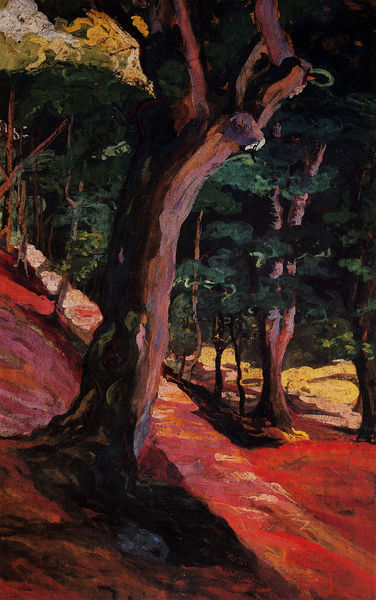
Titel: Waldlichtung
Künstler: Nadezda Petrovic
Standort: Beograd
Institution: Nationalmuseum
Schlagwörter: baum, berg, blätter, dunkel, gemälde, laub, schatten, bäume, gelb, grün, impressionismus, landschaft, ocker, ufer, äste, braun, bunt, grau, hell, holz, licht, orange, schwarz, straße, weiss, rot, weg, stein, öl, ast, baumstamm, erde, hügel, natur, stamm, pfad, sonne, boden, pflanzen, wald, abhang, mittag, abstrakt, berge, farben, hang, modern, dunkelgrün, farbe, gelände, weis, stille, stämme, lichteinfall, lichtstrahl, wurzel, lichtung, hell-dunkel, musterung, hügelig, gaugin, rinde, rechteckig, schräge, rote erde, pinien, pinie, fauvismus, vertikal, borke, fauvistisch, natut, walb, laubdach, ausdrucksvoll, roter boden, baustämme